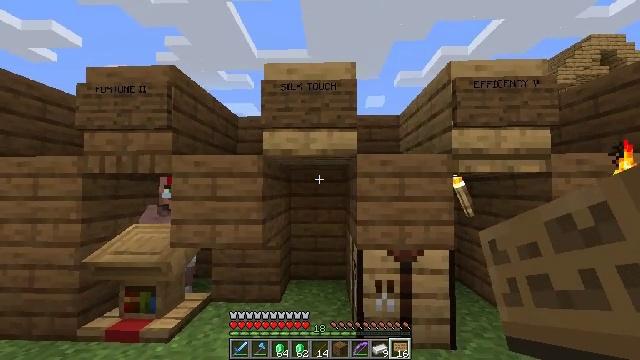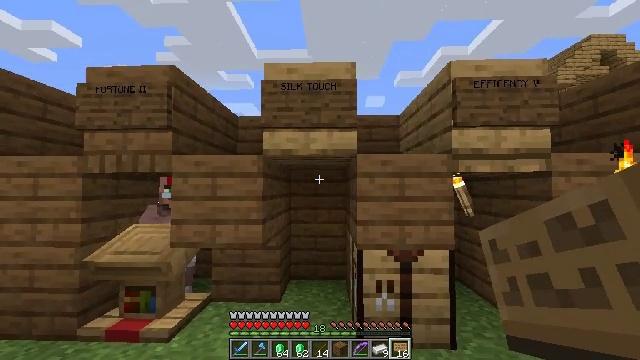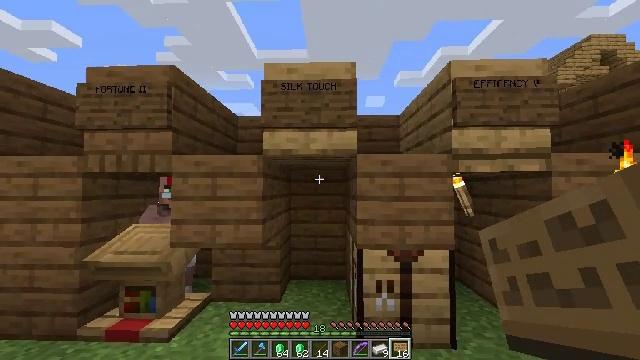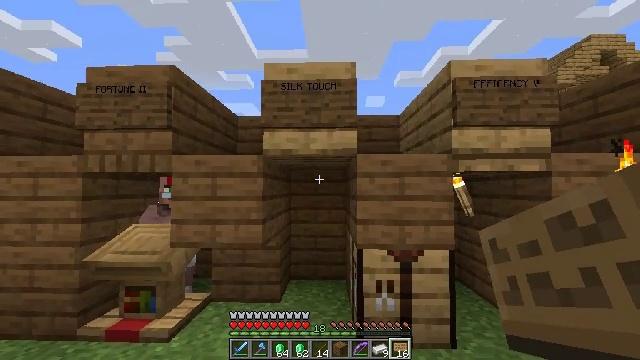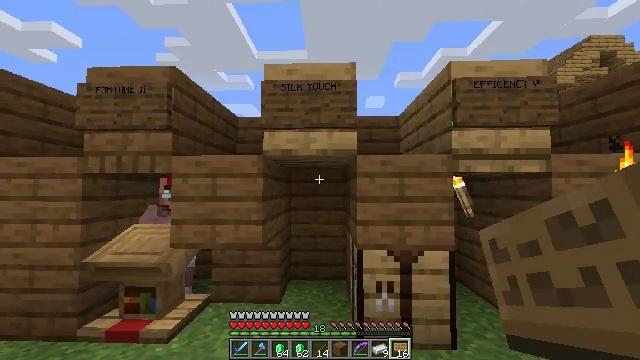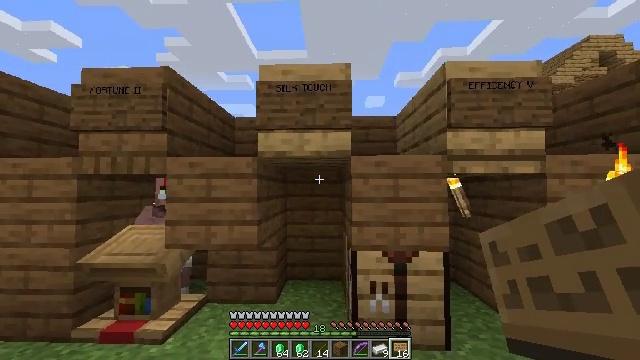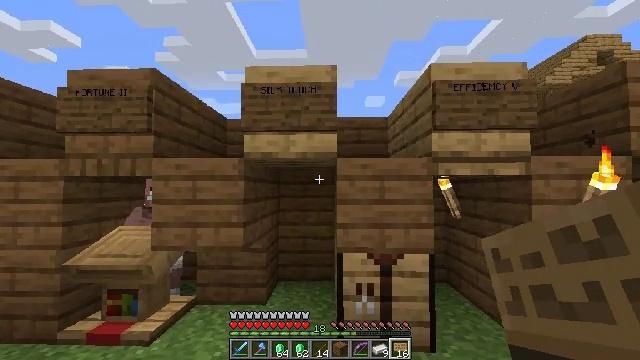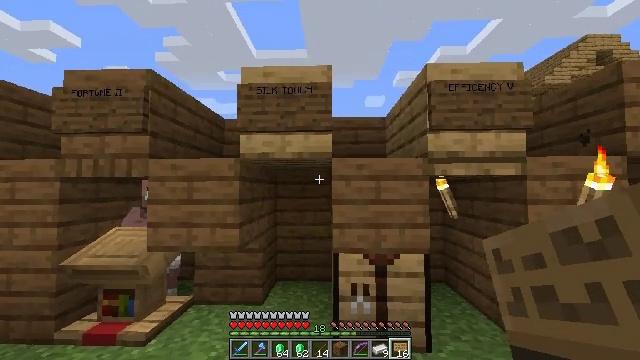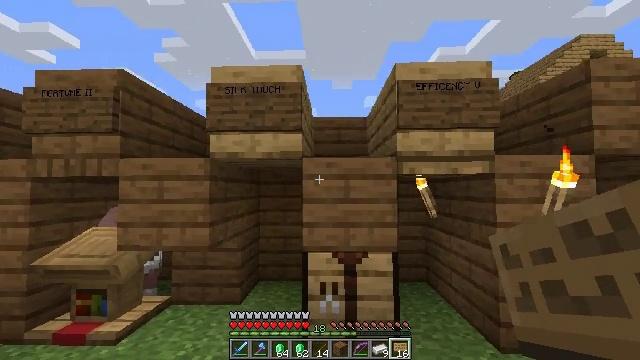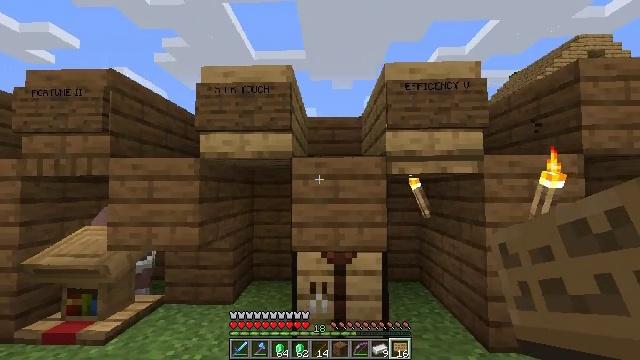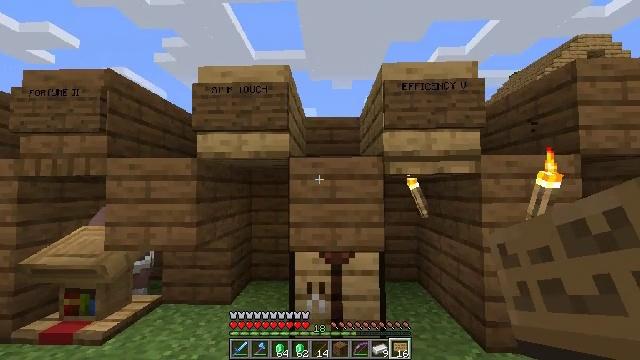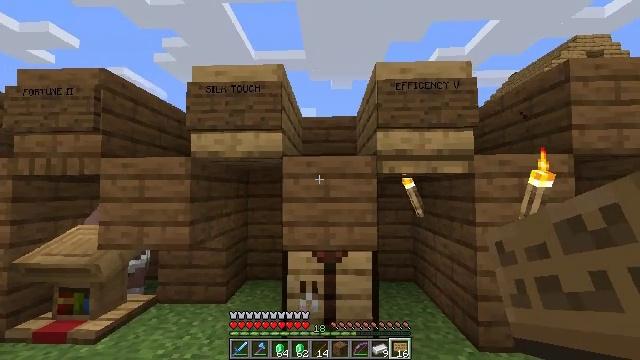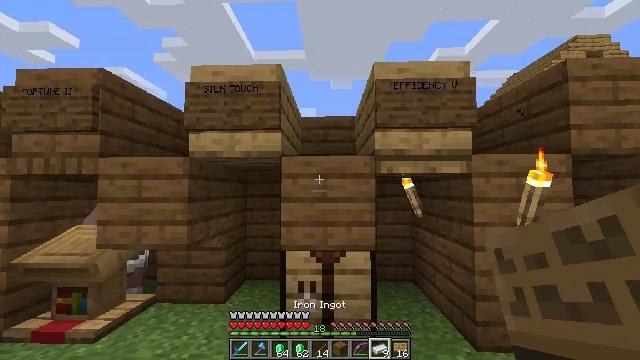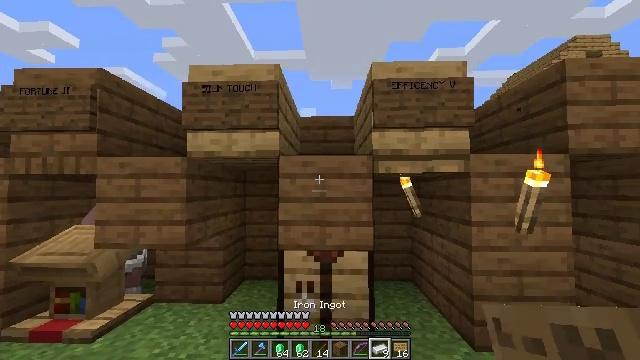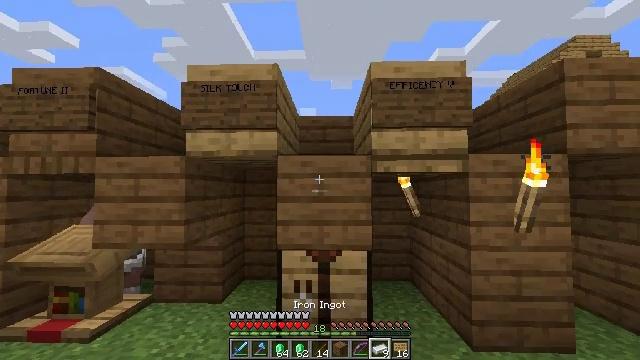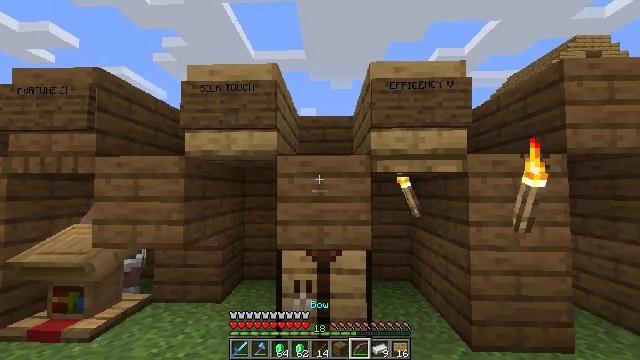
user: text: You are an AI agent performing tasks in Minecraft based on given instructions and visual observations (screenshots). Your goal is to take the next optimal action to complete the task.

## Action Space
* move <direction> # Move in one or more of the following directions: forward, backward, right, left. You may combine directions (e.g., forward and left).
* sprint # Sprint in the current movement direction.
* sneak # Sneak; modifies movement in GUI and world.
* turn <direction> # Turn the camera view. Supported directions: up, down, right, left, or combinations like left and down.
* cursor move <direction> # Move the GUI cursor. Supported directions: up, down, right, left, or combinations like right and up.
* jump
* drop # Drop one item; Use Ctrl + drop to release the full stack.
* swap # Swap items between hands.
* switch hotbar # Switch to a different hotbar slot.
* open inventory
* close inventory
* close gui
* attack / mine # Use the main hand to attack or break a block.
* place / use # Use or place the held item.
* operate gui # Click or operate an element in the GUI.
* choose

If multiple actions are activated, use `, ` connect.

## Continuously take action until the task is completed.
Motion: motion action
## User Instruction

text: Mine the spruce wall sign.
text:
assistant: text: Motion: no_op
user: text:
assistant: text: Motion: no_op
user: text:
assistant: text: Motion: no_op
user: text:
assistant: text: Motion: no_op
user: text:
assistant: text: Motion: move right
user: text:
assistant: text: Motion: move right
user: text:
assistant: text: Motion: move right
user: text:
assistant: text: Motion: move right
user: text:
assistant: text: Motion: no_op
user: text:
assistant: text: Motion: no_op
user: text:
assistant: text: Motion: no_op
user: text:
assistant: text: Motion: no_op
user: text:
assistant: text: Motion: no_op
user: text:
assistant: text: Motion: no_op
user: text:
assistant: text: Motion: no_op
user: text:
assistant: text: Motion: no_op
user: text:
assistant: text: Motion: no_op
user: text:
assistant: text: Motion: no_op
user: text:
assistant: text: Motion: no_op
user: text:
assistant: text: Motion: no_op
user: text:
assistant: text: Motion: no_op
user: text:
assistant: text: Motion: no_op
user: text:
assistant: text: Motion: no_op
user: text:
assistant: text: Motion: no_op
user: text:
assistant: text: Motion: no_op
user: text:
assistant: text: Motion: no_op
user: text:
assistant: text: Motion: no_op
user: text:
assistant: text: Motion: no_op
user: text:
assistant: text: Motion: no_op
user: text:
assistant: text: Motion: no_op